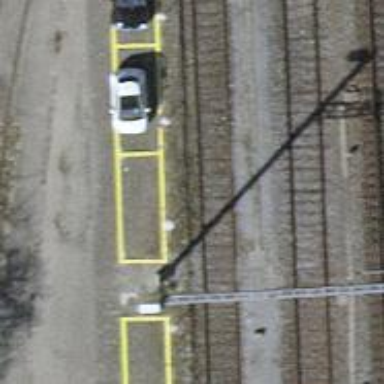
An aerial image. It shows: Single railway siding track.